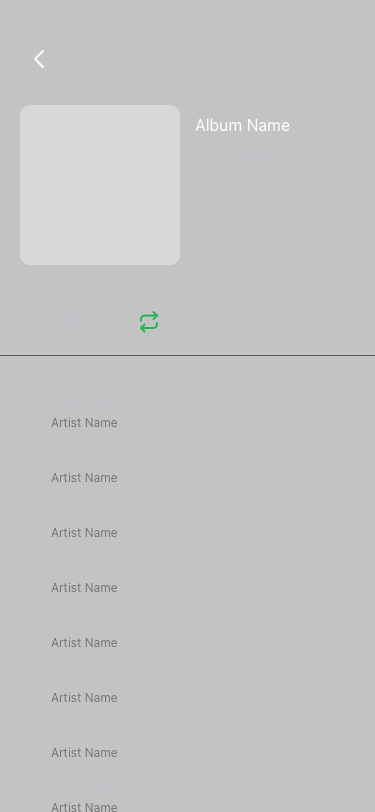
Text in this UI design:
8
Song Name
Artist Name
06:03
7
Song Name
Artist Name
06:03
6
Song Name
Artist Name
06:03
5
Song Name
Artist Name
06:03
4
Song Name
Artist Name
06:03
3
Song Name
Artist Name
06:03
2
Song Name
Artist Name
06:03
1
Song Name
Artist Name
06:03
Artist Name
Album Name